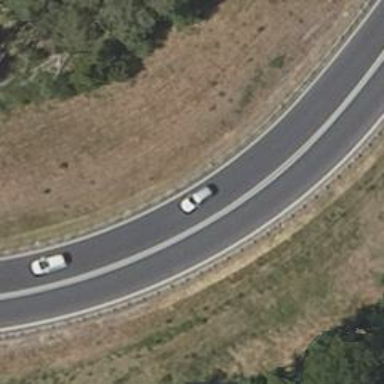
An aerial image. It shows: Motorway link.